Question: In a 2D game, i'm trying to repositionate a circle after it passed through a segment. Taking the picture as example situation, i need to reposition back the circle so that B will become the tangent point on the circle.

The informations that i have are:
- x,y of the circle- Radius of the circle- dirx, diry: Direction of x,y the circle is having- Distance between A and B
What i'm doing is to calculate the coordinates of point C, then coordinates of point B, and then subtract vector AB from AC (radius), and repositionate x,y back of -BC.
There is something wrong in the algorithm because after that the orthogonal distance between the center and the line is never exactly like the radius.
'''
Len = Sqrt( dirx^2 + diry^2 )
dx = dirx / Len
dy = diry / Len
// these should be coordinates of point C
tangX = x + radius * dx
tangY = y + radius * dy
// these should be coordinates of point B
wrongX = x + distance* dx
wrongY = y + distance* dy
//these should be vector BC
BCx = tangX - wrongX;
BCy = tangY - wrongY;
// now i reposition the center back of BC
x = x - BCx
y = y - BCy
'''
The center is repositionated in the correct direction but never enough to match the distance AC.
In other words:
I want to move the center and make B to be the tangent point between the circle and the line. Let me explain you in other words the problem: as you can see length of AC is equal to my radius. The radius is 40. in my log, i print out the value of the distance between A and B. Taking the image as example such distance would be something like 30, after my algorithm i expect that AB is 40 (the radius, AC) but it's always an other number, never 40
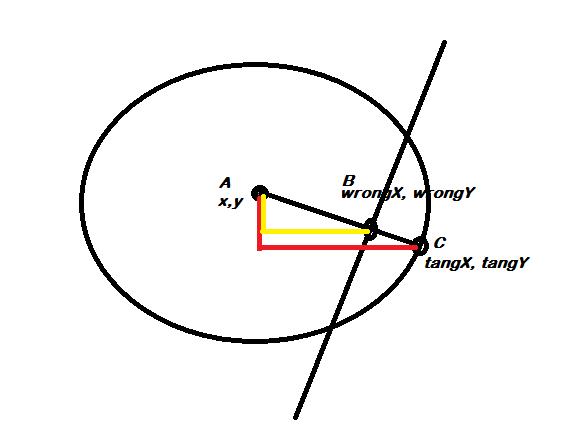
Answer: This issue is relatively easy to solve, if formulated appropriately. It seems a simple case of collision detection, where you're seeking to adjust the object's position after detecting the collision. The intuitive way to frame it is: you have an event telling you your object crossed a boundary. Its last motion vector is '(dirX, dirY)' and you're given the 'delta' your object crossed beyond the boundary. All you need to do is to move your object backwards, the same delta it crossed beyond the boundary, along the same motion vector.
And instead of reasoning about the problem in terms of tangent points, you can simply reason about it in terms of the center coordinates of the object itself.
Now, the following parameters are given input:
- 'x, y''r'- '(dirX, dirY)'- 'alpha'- 'delta'
The problem's resolution reduces to the following:

And here's an executable code sample in python 2 that implements and tests that solution:
'''
from math import sin, cos, atan, fabs as abs, sqrt, pow
from collections import namedtuple
# utility types and functions
Disk = namedtuple('Disk', 'x y radius')
MotionVector = namedtuple('MotionVector', 'x y')
def sqr(d):
return pow(d, 2)
# the actual implementation of the solution
def reposition_disk(disk, delta, motion_vector):
# we start by computing the angle to the x axis of the motion vector
alpha = atan(motion_vector.y / motion_vector.x)
# then we compute the displacement we should apply
# to our object along both axes
dX = cos(alpha) * delta
dY = sin(alpha) * delta
# and we update the object's coordinates
return Disk(disk.x - dX, disk.y - dY, disk.radius)
# a test method to exercise our implementation
def test_reposition_disk():
# initialiasing our disk at a position where it is supposed
# to have crossed a boundary
disk = Disk(80, 70, 40)
# the disk was moving along the following motion vector:
motion_vector = MotionVector(10, -5)
delta = 5
updated = reposition_disk(disk, delta, motion_vector)
# now we need to compute the coordinates of the
# point of the boundary the disk should have stopped at
alpha = atan(motion_vector.y / motion_vector.x)
bX = disk.x + (disk.radius - delta) * cos(alpha)
bY = disk.y + (disk.radius - delta) * sin(alpha)
# and finally we have to assert that the distance from
# the object's new coordinates to the boundary is equal
# to its radius
distance = sqrt(sqr(updated.x - bX ) + sqr(updated.y - bY))
print('Distance to boundary : %f' % distance)
assert abs(distance - disk.radius) < 0.01
test_reposition_disk()
'''
I went through the code you pasted and unless I am mistaken, there is a problem with the logic through which, you are checking for collision and computing the distance from the center of the circle to the intersecting line. An accurate implementation of that logic implies solving a quadratic equation (check this <URL> to find out whether the line intersects the circle. Then to compute the distance you'll have to solve an equation based on the dot product of the direction vector of the intersecting line, and the orthogonal line passing through the center of the circle.
Here's a python snippet illustrating the first part (figuring out whether or not the line intersects the circle) and loosely following the steps detailed in the above link:
'''
Line = namedtuple('Line', 'x1 y1 x2 y2')
# currying the square out of pow
def sqr(d):
return pow(d, 2)
# function to compute the line equation
# out of the coordinates of a couple of
# points
def coords_to_affine(line):
# y = hx + j
h = (line.y2 - line.y1) / (line.x2 - line.x1)
j = y1 - (h * x1)
return (h, j)
# function to compute the quadratic equation
# parameters
def compute_quadratic_params(disk, line):
(h, j) = coords_to_affine(line)
(p, q, r) = (disk.x, disk.y, disk.r)
a = sqr(h) + 1
b = 2 * ((h * j) - (h * q) - p)
c = sqr(q) - sqr(r) + sqr(p) - (2 * (j * q)) + sqr(j)
return (a, b, c)
# function to test whether a given circle
# intersects a line
def disk_intersects_line(a, b, c):
# true if (b2 - 4ac) >= 0
return (sqr(b) - (4 * a * c)) >= 0
'''